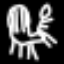
Label: chair